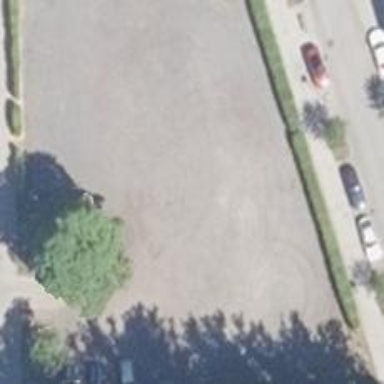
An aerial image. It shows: Parking area with surface.